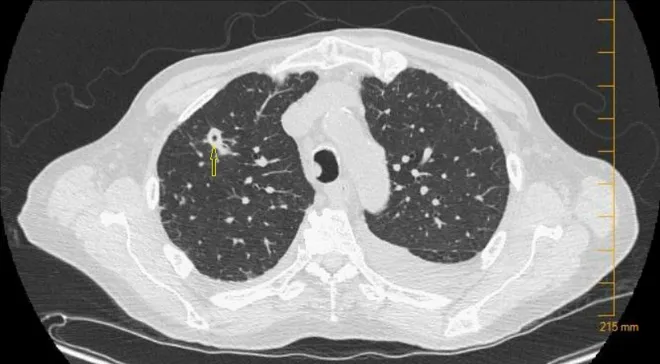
Computed tomography of the chest showed multiple, bilateral ill-defined nodular opacities. Yellow arrow pointing to a 1.3 x 0.9 cm nodule with central cavity in the right upper lobe.
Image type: radiology (ct)